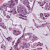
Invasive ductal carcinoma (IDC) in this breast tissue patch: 1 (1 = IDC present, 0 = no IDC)